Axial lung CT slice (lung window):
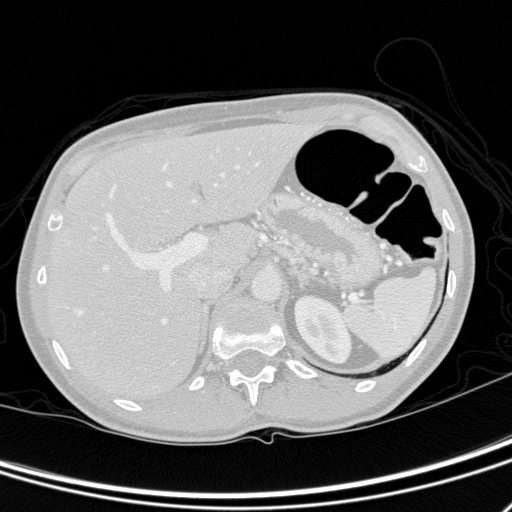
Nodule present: no